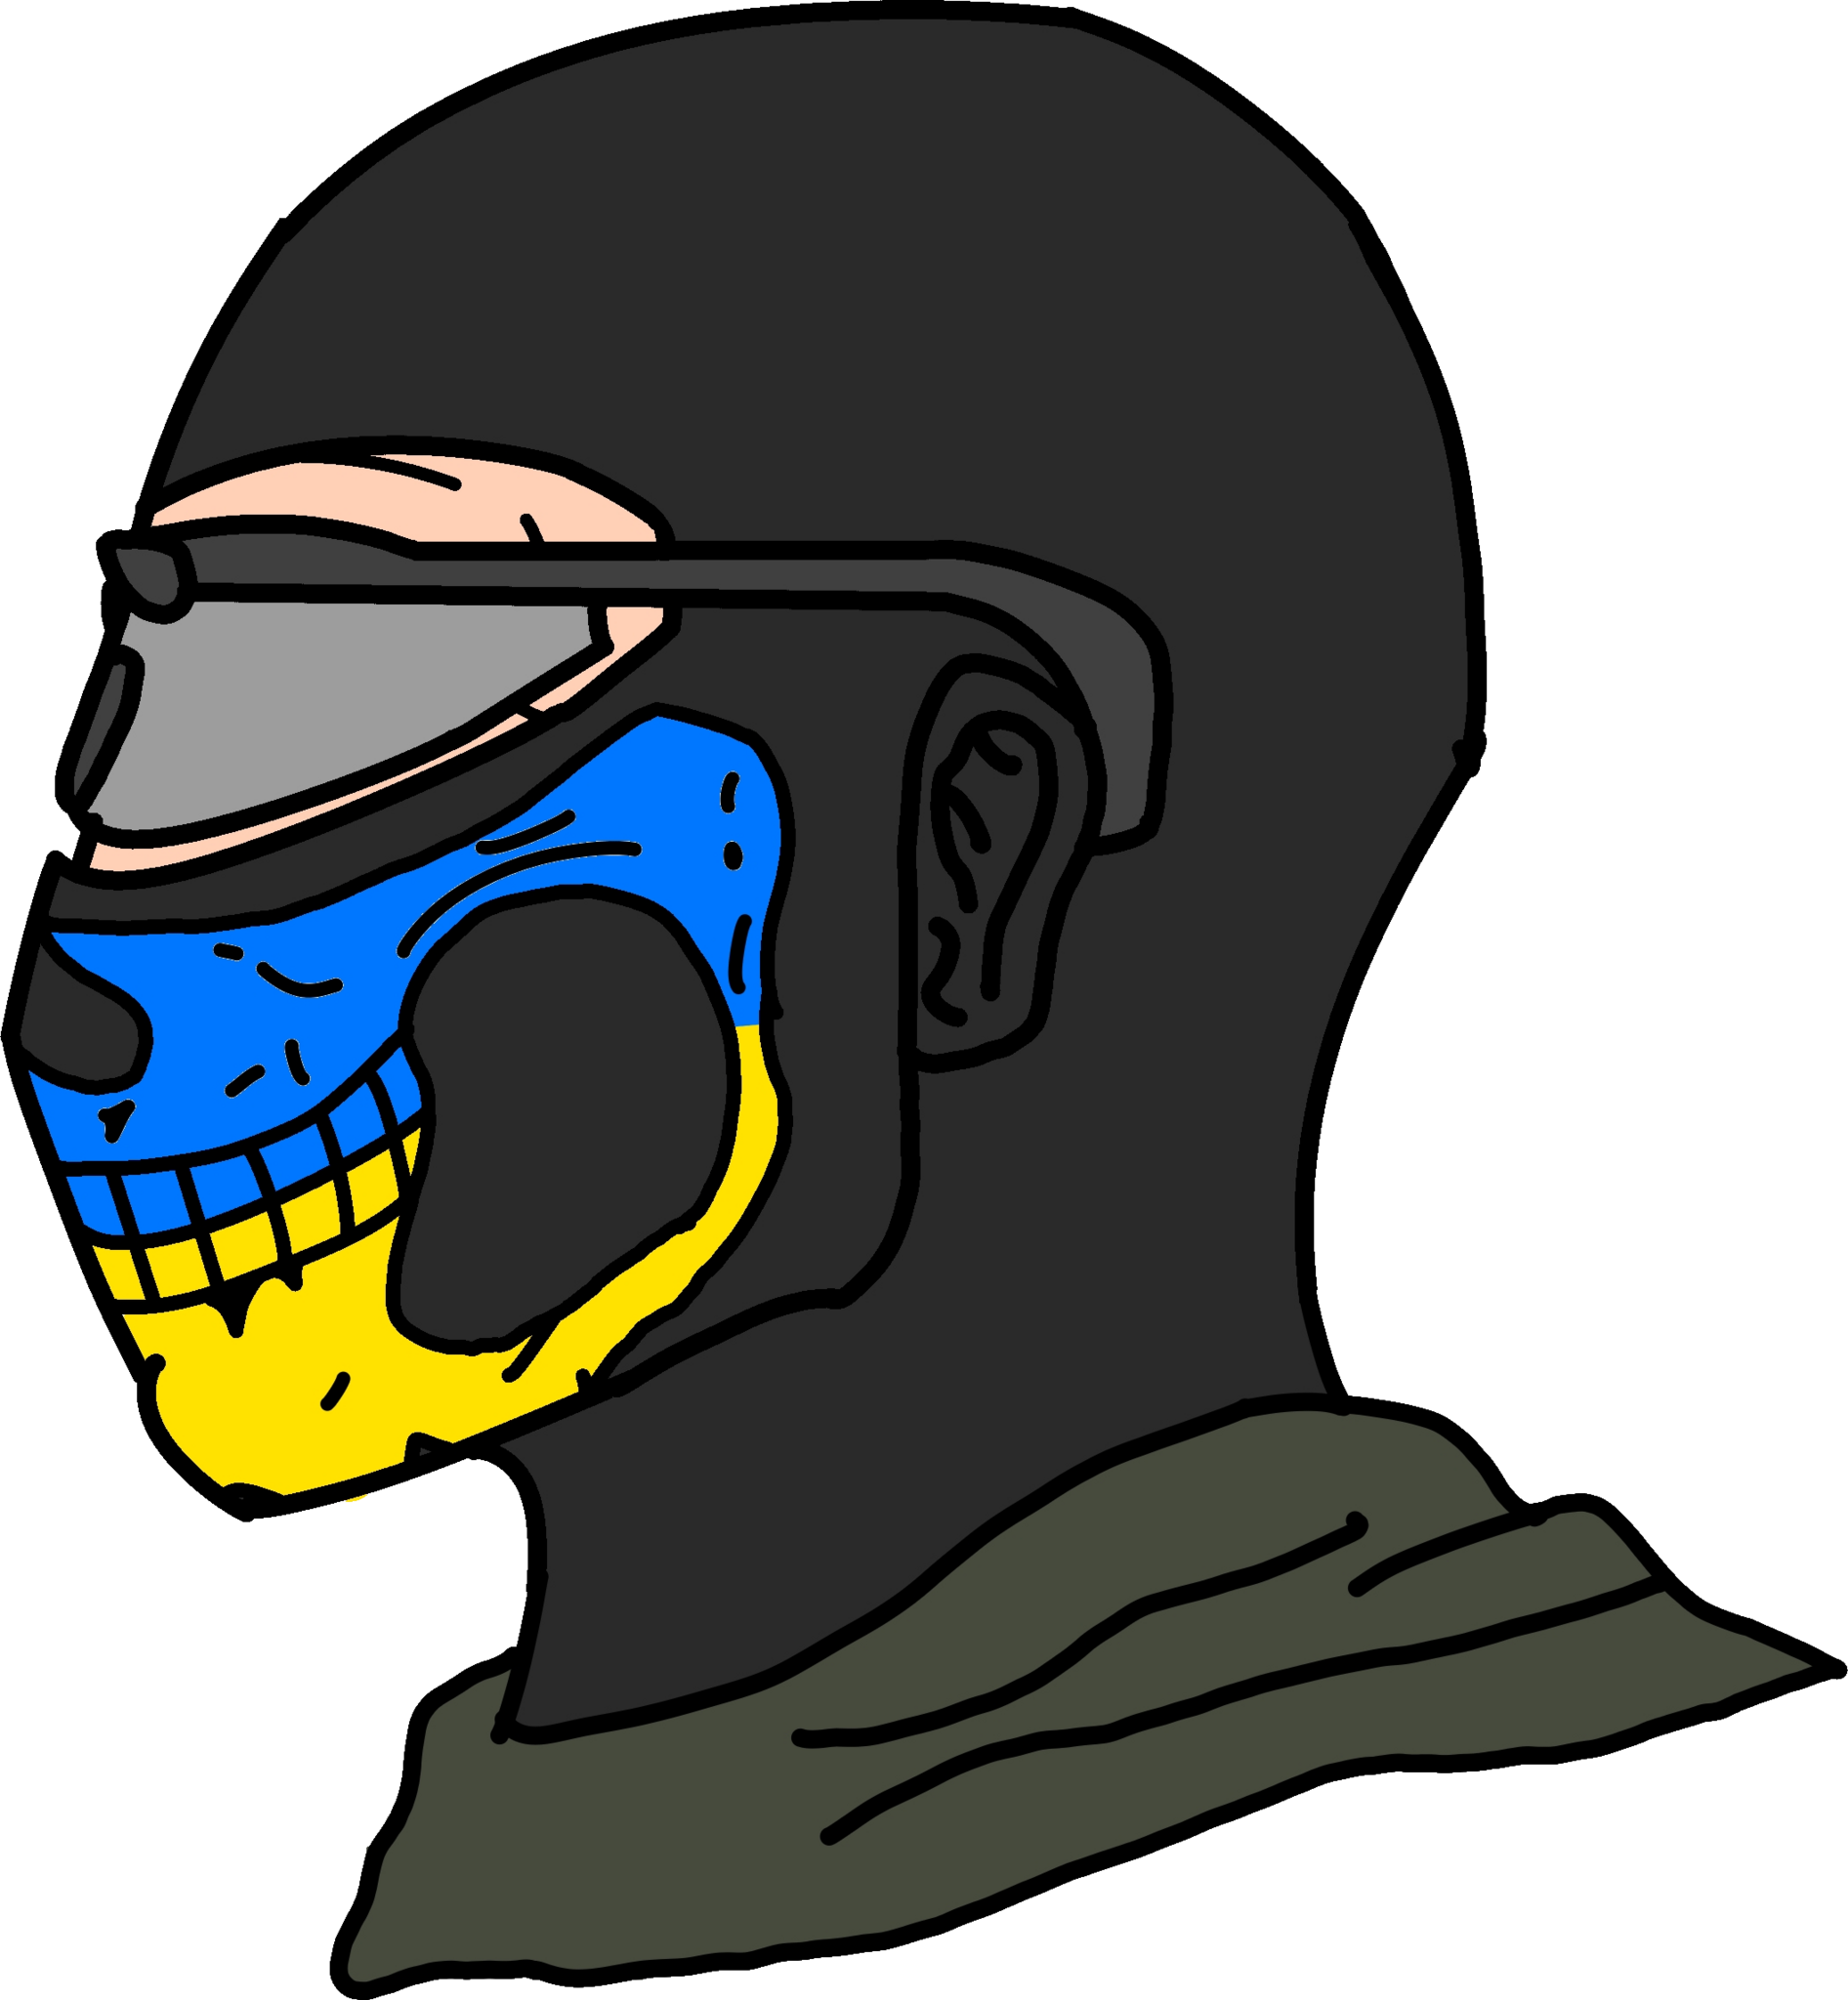
Label: 4_Yes_Chad